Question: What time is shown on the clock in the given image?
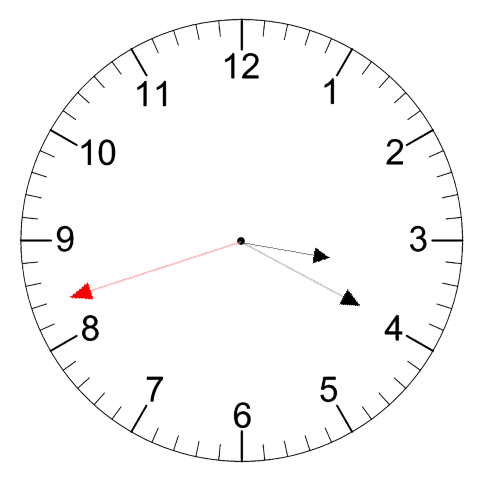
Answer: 03:19:42